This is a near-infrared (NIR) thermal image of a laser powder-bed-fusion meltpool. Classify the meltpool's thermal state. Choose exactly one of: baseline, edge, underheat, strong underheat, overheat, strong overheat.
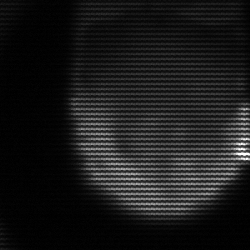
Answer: edge